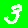
Digit: 3